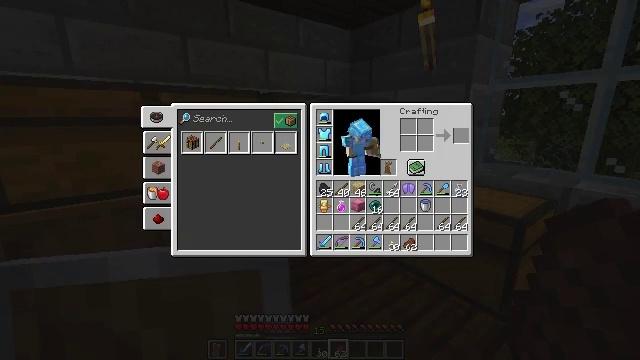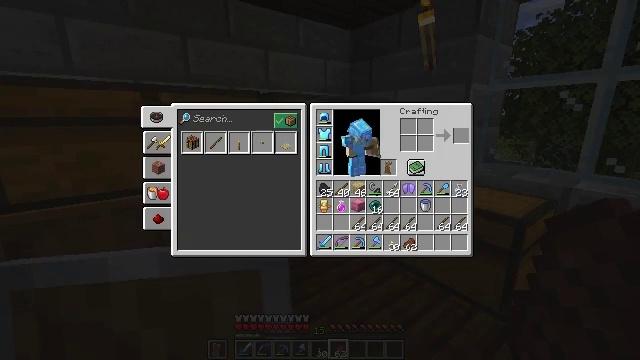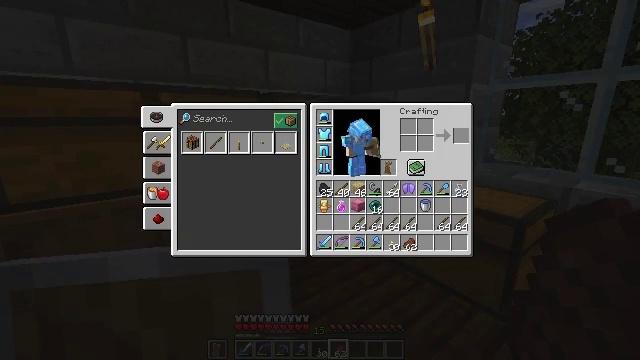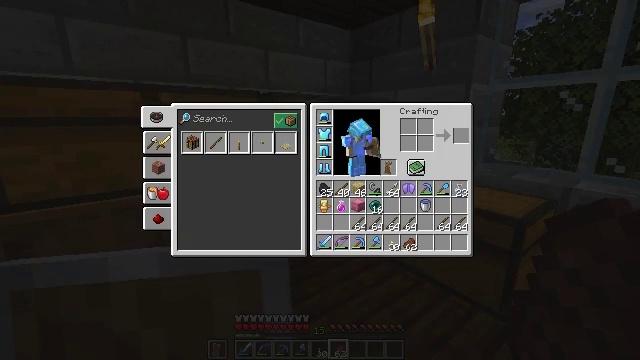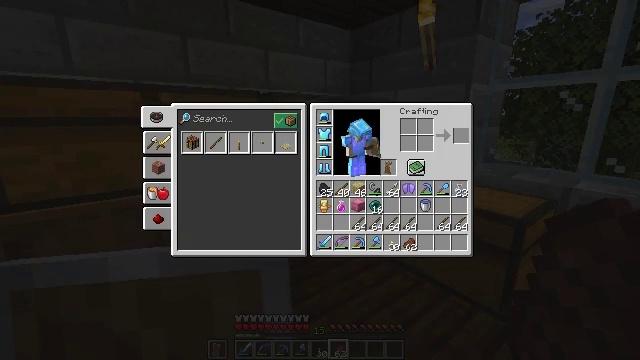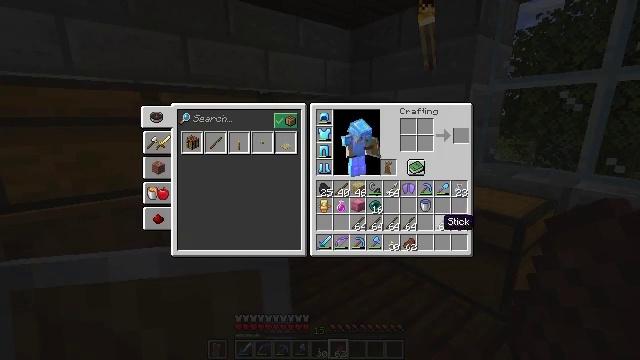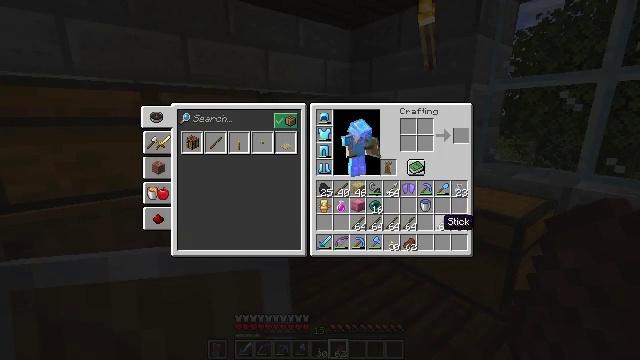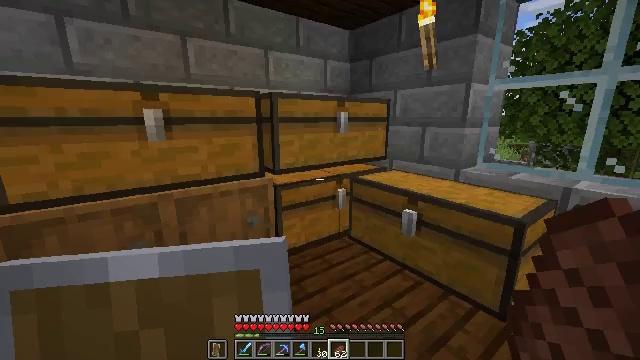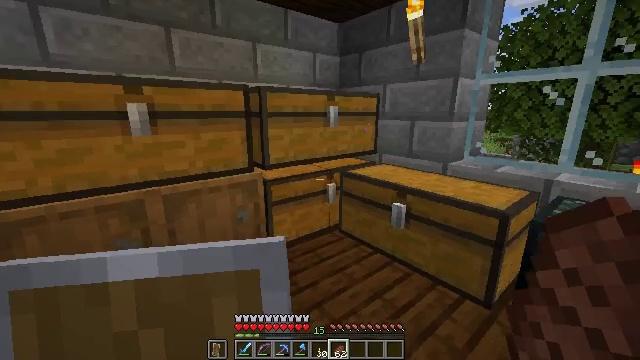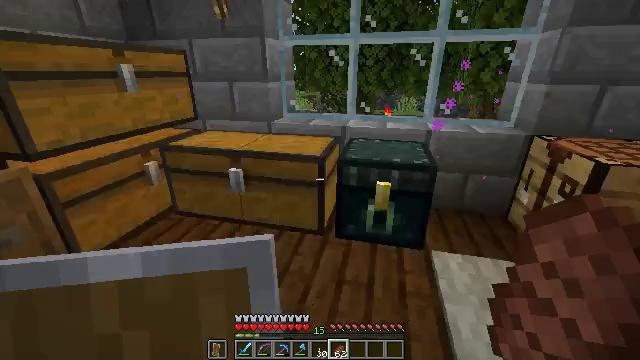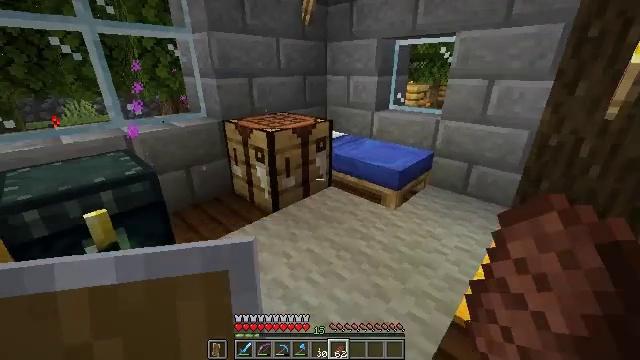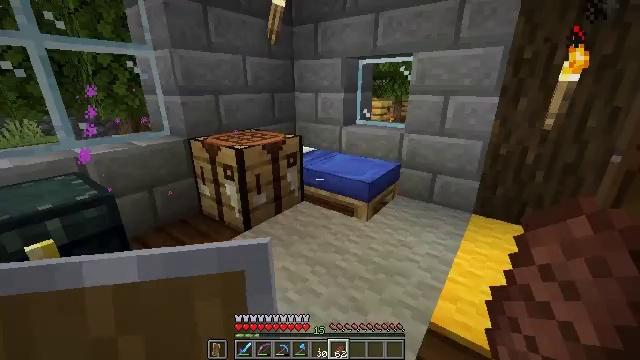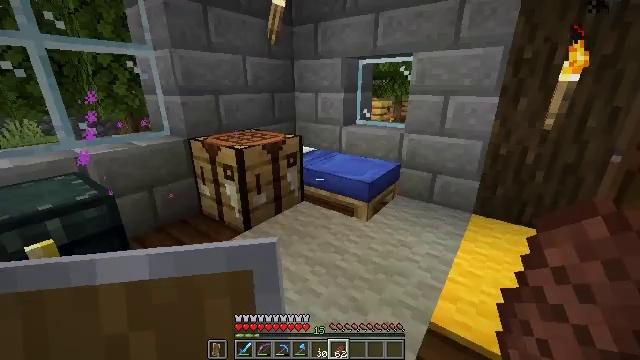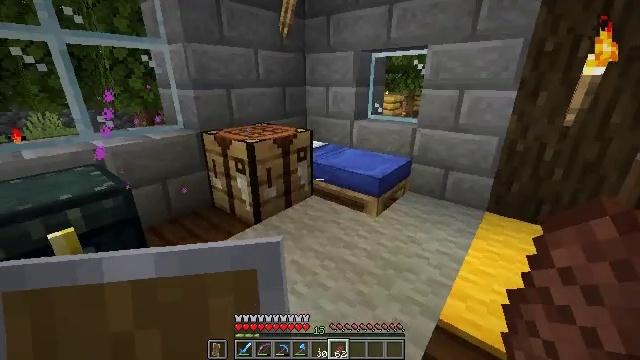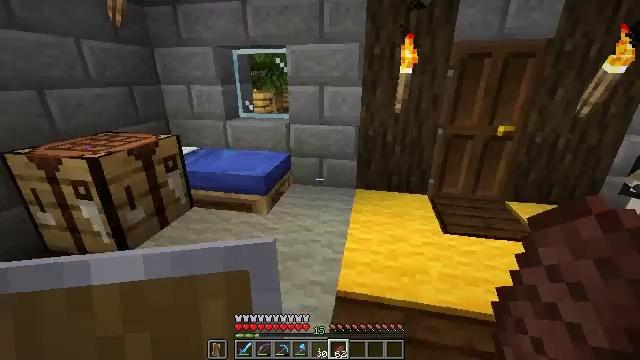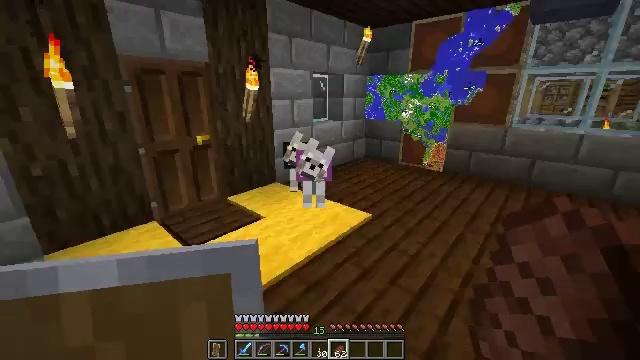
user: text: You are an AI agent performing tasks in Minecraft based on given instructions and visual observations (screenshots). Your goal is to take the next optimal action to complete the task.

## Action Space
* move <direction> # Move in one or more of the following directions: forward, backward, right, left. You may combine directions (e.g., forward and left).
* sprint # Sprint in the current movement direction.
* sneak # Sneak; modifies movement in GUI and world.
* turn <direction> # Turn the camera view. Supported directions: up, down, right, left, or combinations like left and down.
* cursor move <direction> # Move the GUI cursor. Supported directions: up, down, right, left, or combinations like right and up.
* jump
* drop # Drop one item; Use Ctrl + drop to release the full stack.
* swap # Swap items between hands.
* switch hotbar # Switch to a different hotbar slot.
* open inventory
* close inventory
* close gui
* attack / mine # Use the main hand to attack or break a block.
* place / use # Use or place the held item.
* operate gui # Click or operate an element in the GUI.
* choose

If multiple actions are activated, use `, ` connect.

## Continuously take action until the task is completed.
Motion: motion action
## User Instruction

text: Use planks and honeycombs to craft a beehive.
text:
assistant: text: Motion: no_op
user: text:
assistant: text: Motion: no_op
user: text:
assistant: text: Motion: no_op
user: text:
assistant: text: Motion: cursor move left
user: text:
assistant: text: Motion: no_op
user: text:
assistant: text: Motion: no_op
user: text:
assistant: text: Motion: no_op
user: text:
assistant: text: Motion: turn right and down, close gui
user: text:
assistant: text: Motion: turn right and down
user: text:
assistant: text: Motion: turn right
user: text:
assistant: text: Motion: turn right and up
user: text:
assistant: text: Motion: no_op
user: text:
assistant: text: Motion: turn left and down
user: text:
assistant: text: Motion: turn right
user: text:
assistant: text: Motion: turn right and up
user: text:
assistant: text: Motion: turn right and up
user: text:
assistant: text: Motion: no_op
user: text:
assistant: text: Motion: no_op
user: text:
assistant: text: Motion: move forward
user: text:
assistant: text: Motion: move forward
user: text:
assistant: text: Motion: turn right and down
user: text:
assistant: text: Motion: turn up
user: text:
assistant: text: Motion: no_op
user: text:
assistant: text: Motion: no_op
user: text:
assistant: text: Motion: turn right and up
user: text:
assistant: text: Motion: turn right and up
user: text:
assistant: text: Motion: turn right and up
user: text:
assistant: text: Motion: move forward, turn right and down
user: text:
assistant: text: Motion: move forward, turn left and up
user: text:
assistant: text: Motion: move forward, turn left and up